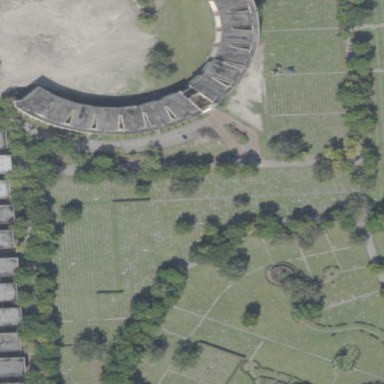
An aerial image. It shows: Cemetery.